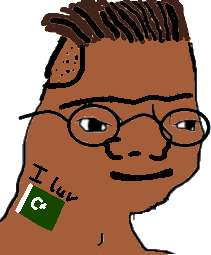
Label: 5_Zoomer